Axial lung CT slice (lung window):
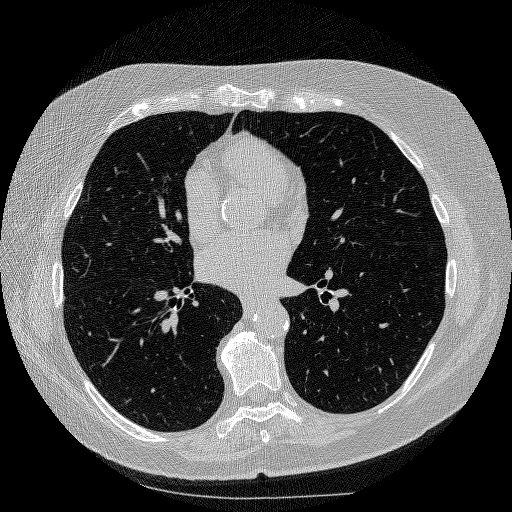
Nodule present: no